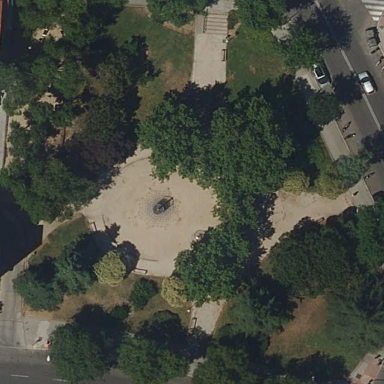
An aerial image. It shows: Lovely park for leisure and relaxation.